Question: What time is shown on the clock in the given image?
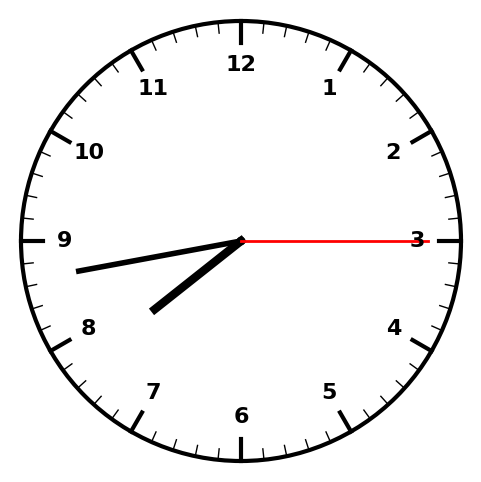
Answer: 07:43:15